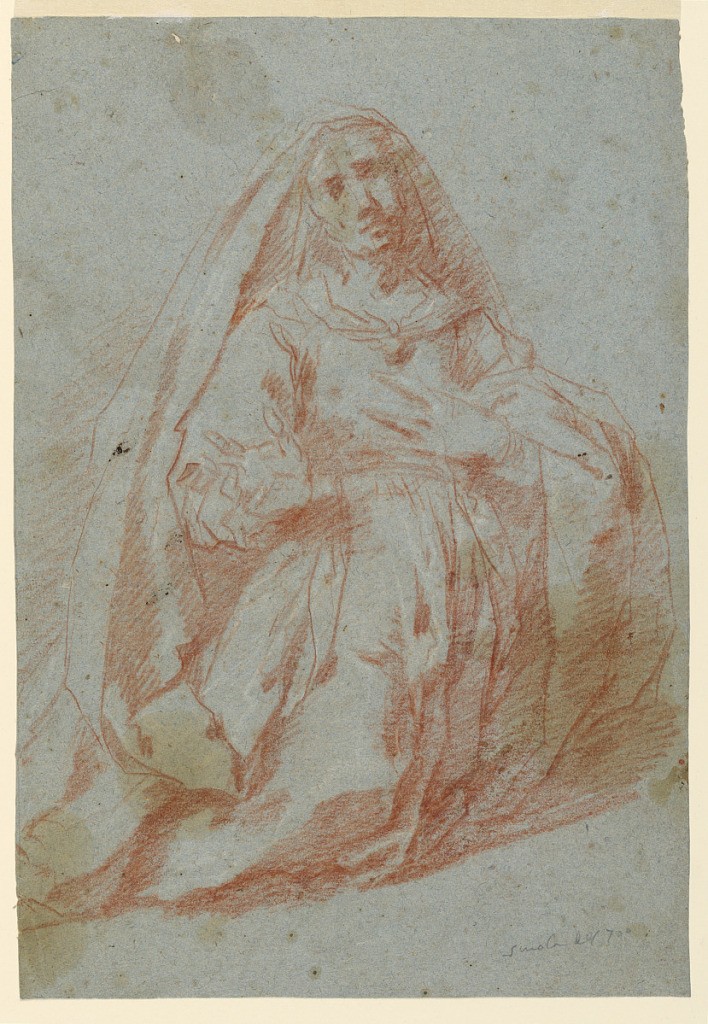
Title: Study of a Mourning Woman
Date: ca. 1750
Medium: Red crayon, white heightening on grey paper
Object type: Drawing
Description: Women slightly turned toward right, seen from the front, her left hand in front of her breast.